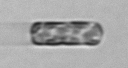
Label: Dactyliosolen_fragilissimus